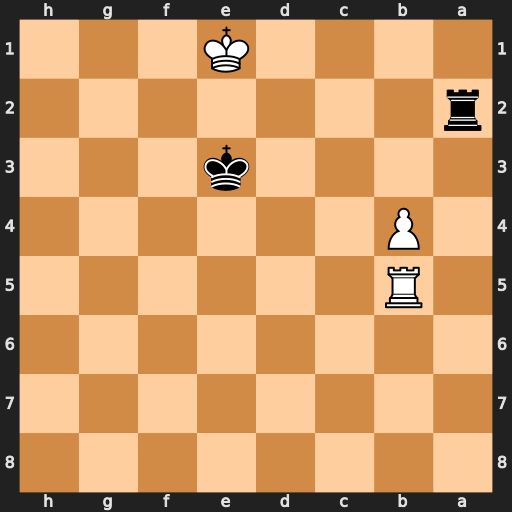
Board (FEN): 8/8/8/1R6/1P6/4k3/r7/4K3
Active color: b
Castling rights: -
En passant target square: -
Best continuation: Ra1#